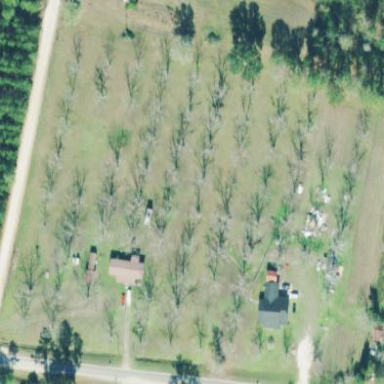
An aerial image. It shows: Orchard.